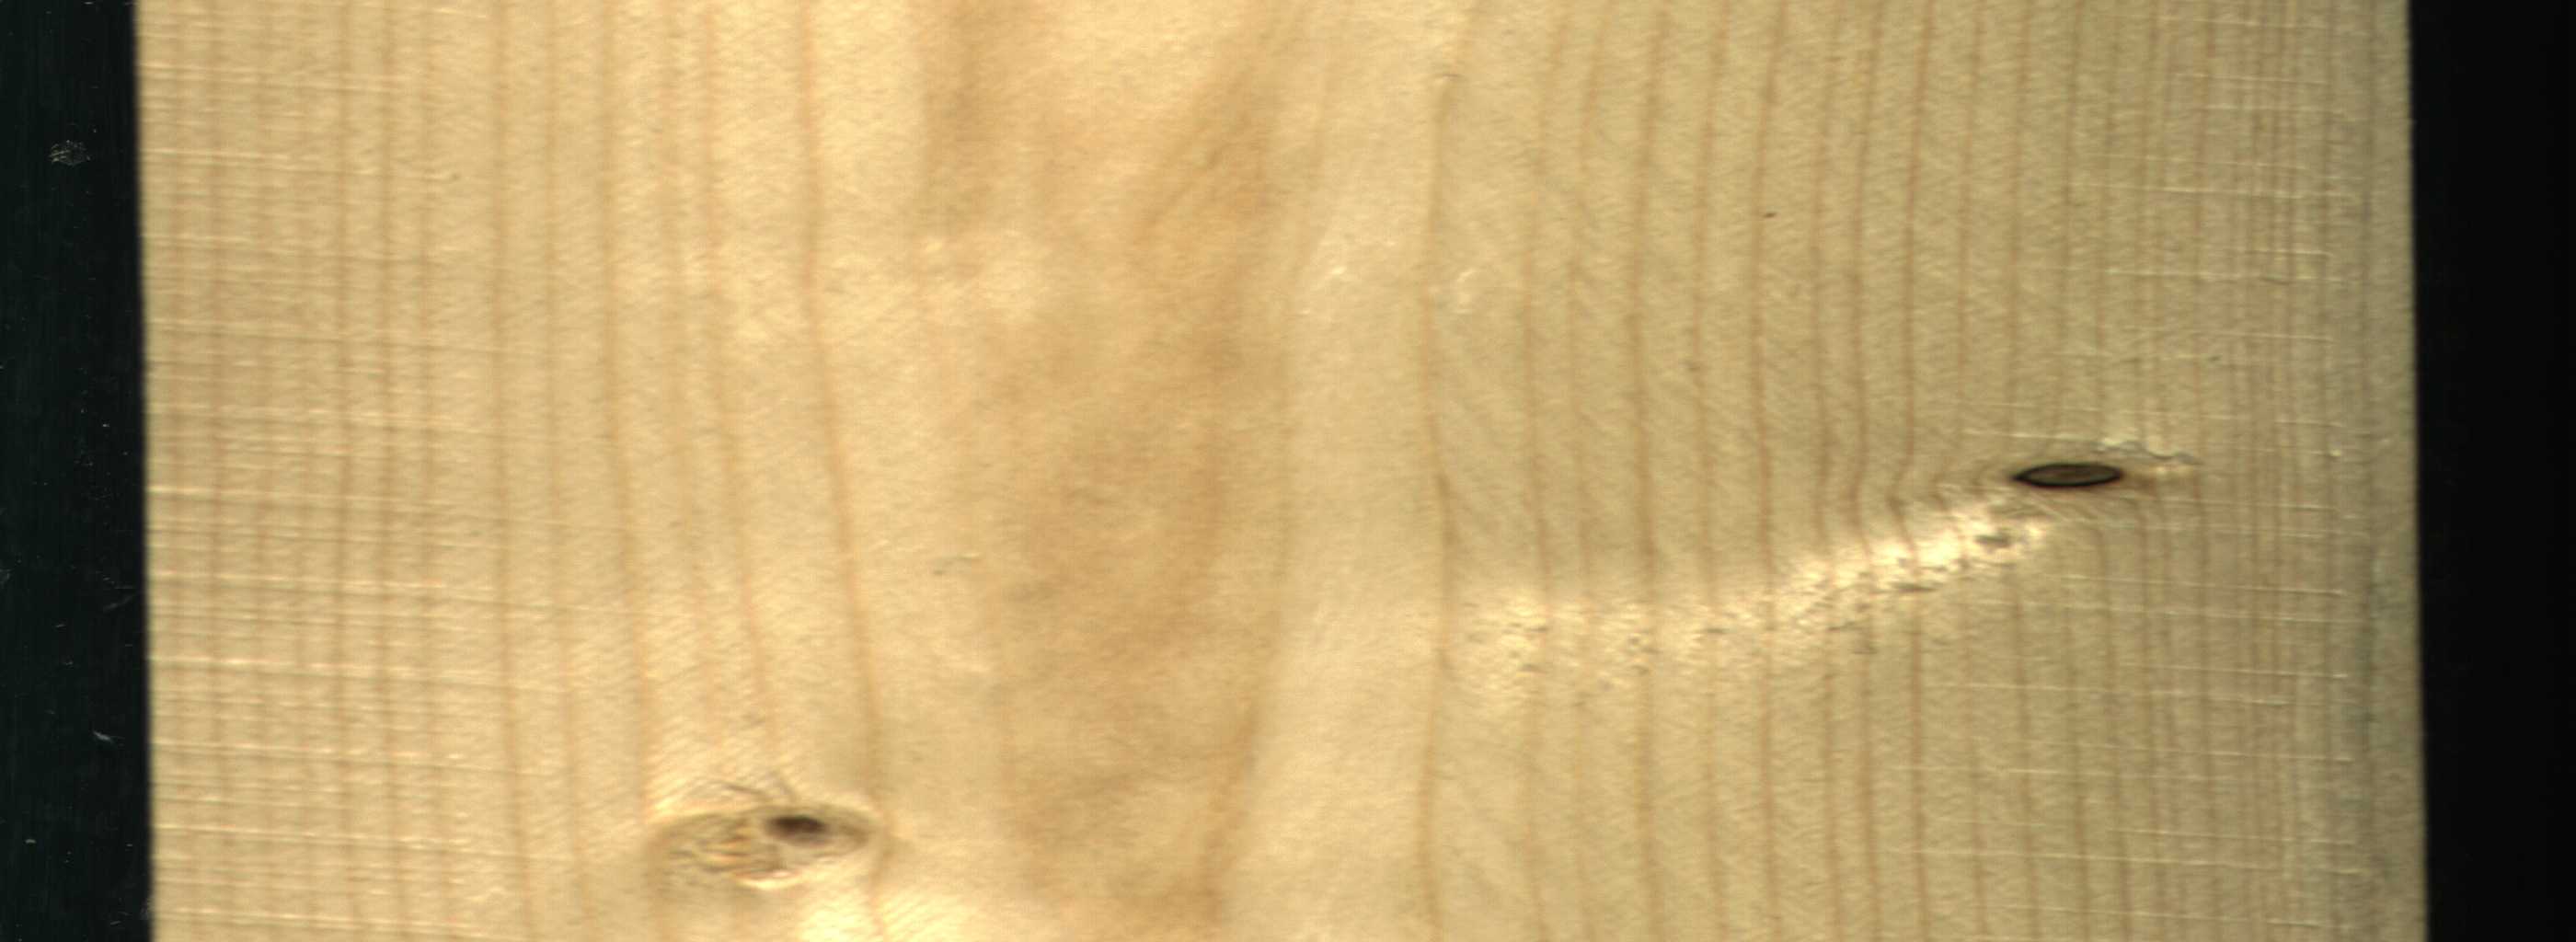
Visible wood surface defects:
Dead_Knot
Live_Knot